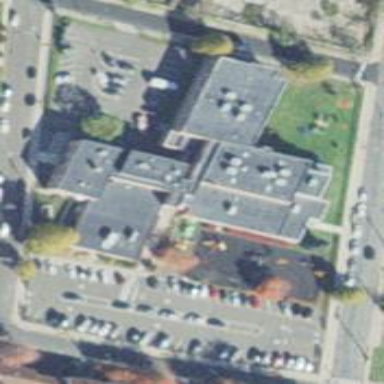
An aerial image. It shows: Community centre.